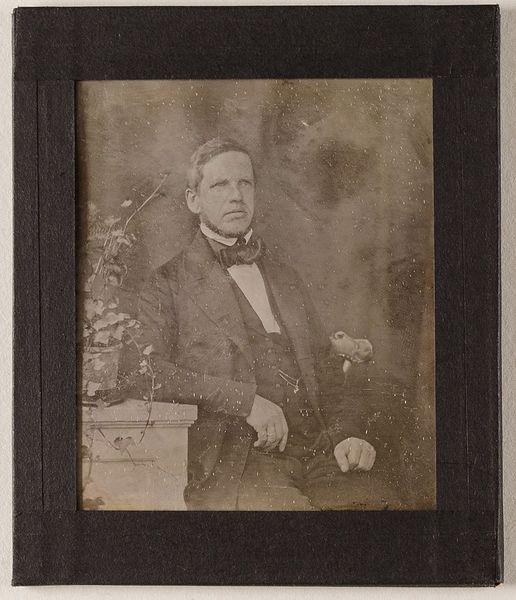
Titel: Unbekannter Mann
Künstler: Wilhelm Breuning
Standort: Hamburg
Institution: Museum für Kunst und Gewerbe Hamburg
Schlagwörter: mann, portrait, figur, person, foto, fotografie, photographie, photo, lichtbild, daguerreotypie, historische, bildwerke, angewandte und bildende kunst, hessische systematik, porträt, persönlichkeit, porträtfotografie, porträtphotographie, hüftbild